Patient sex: M
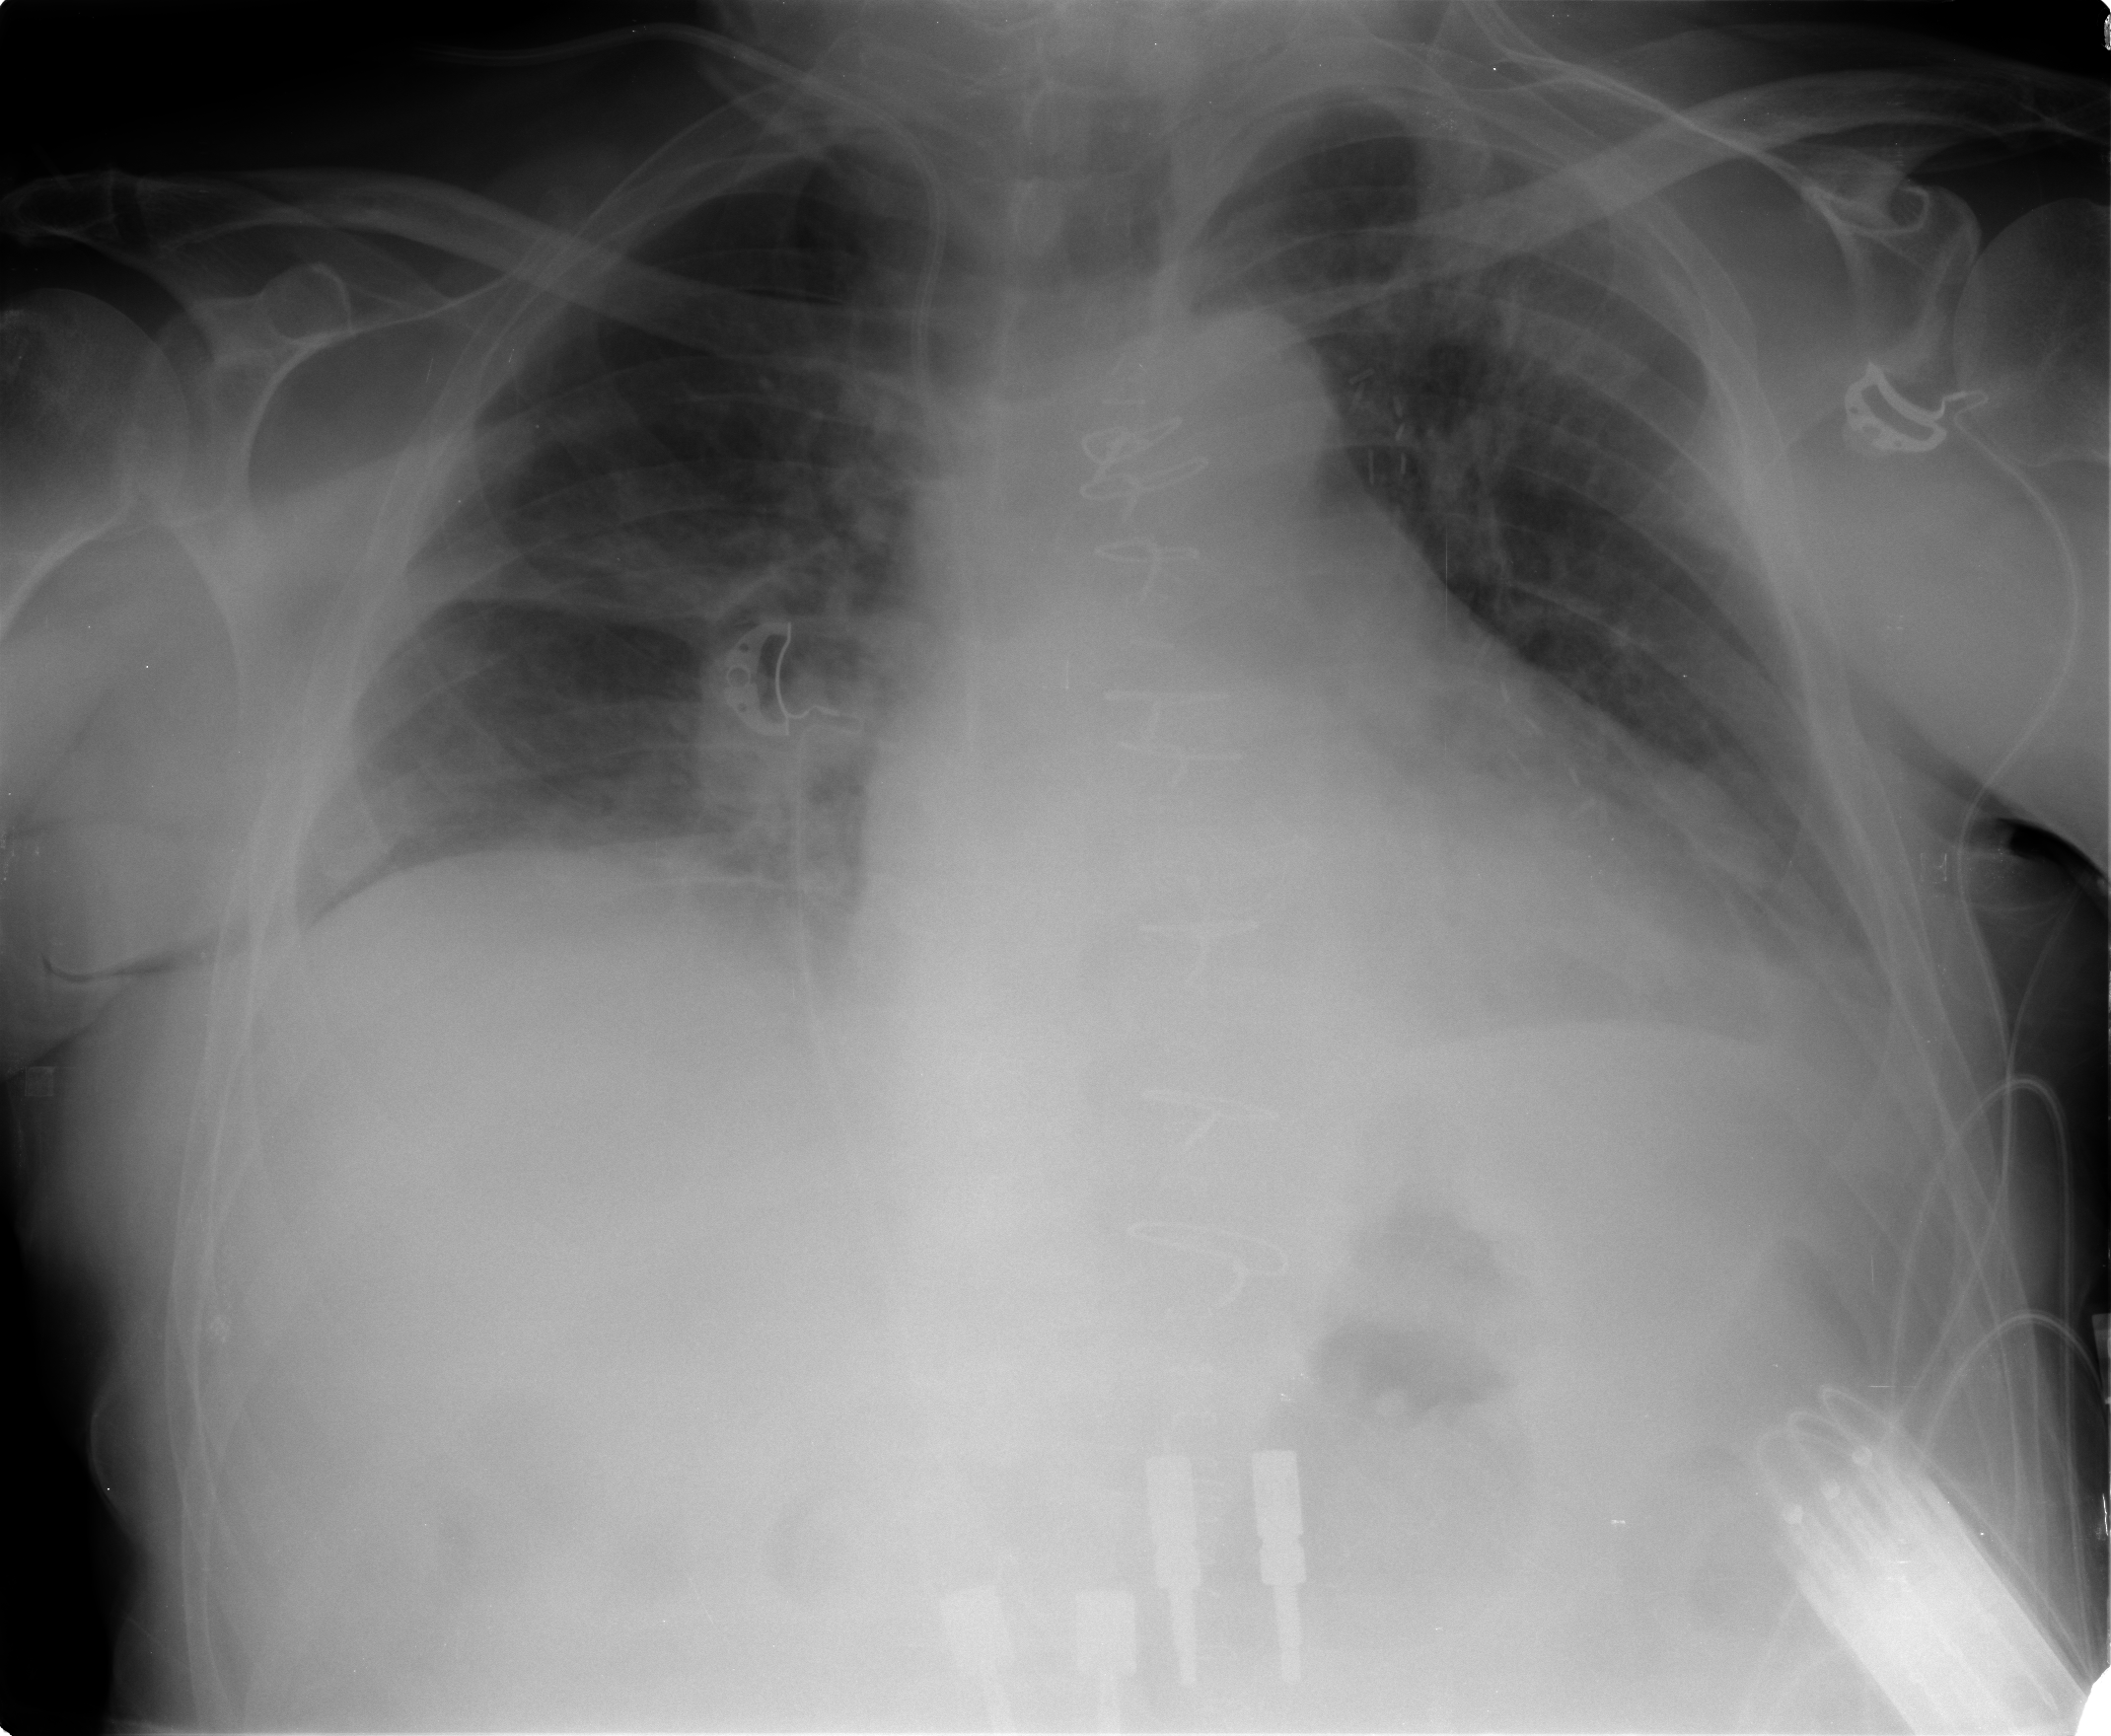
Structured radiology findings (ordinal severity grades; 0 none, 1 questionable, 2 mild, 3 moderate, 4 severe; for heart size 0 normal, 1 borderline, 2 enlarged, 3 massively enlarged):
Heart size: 2
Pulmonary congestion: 2
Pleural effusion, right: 0
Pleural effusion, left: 2
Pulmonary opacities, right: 2
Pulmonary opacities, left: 2
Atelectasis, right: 2
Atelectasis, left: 2